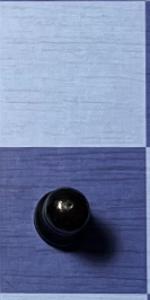
Label: Pawn_Black